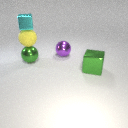
large purple metal sphere to the left of large green metal cube